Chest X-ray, PA view. Patient: 23 years old, sex M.
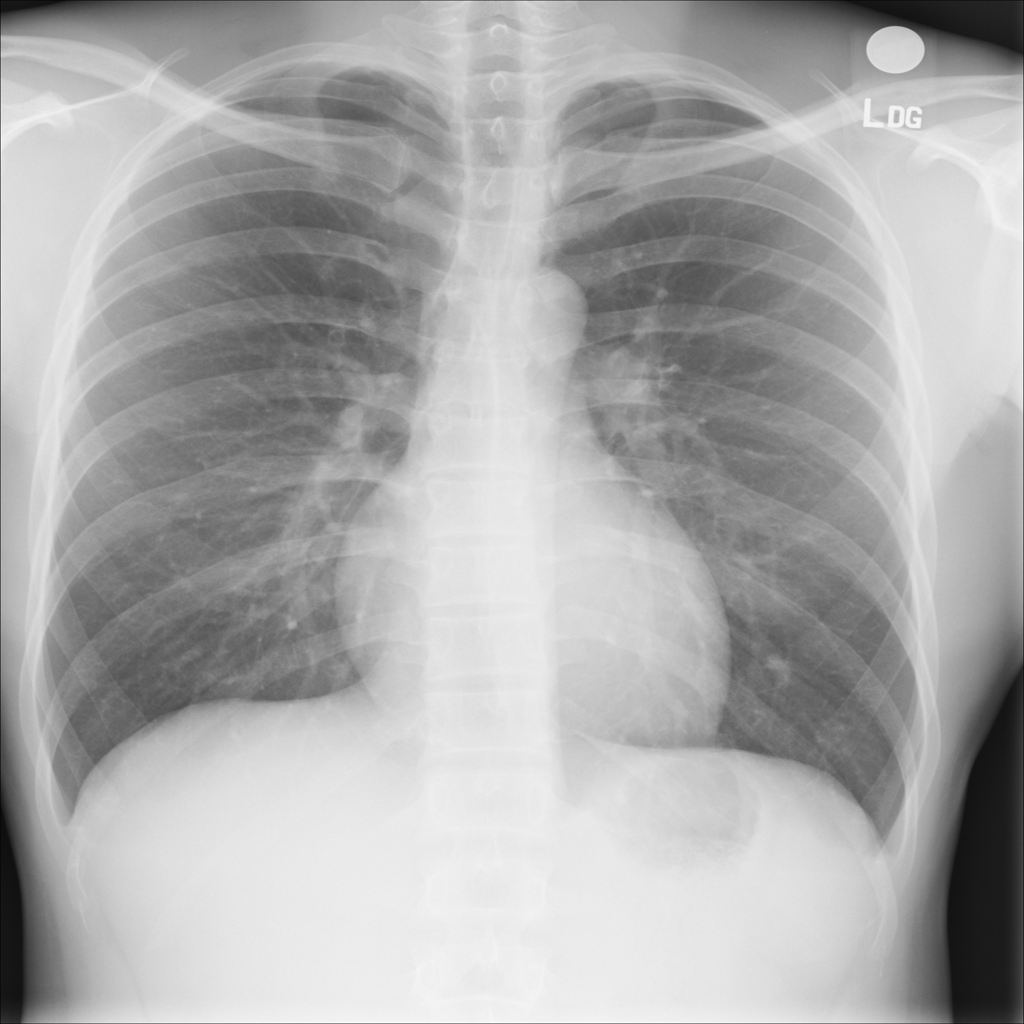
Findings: No Finding